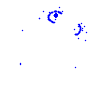
Particle: kaon